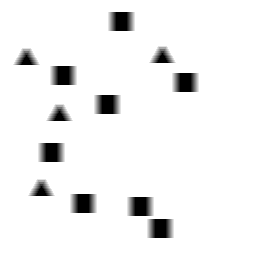
Squares: 8
Triangles: 4
Stars: 0
Total shapes: 12